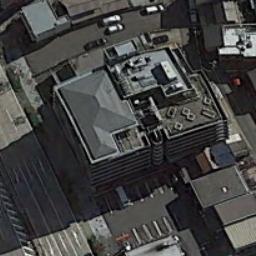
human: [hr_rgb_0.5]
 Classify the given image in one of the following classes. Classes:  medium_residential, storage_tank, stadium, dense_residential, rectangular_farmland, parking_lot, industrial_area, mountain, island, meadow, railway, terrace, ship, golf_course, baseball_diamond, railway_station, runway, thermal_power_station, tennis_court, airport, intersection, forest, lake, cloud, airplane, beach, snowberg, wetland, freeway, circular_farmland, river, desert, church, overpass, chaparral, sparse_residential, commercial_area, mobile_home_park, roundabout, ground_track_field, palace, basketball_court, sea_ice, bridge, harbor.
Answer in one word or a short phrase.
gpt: commercial_area